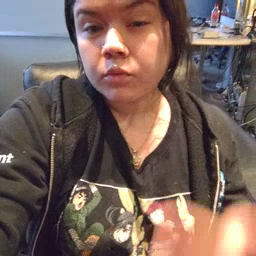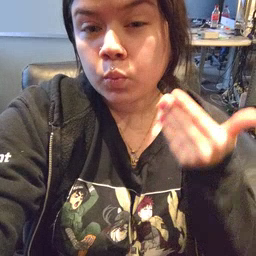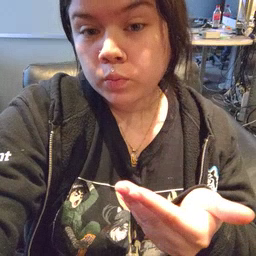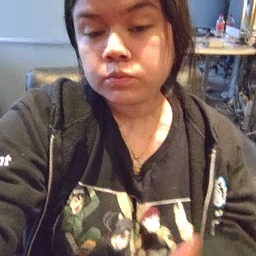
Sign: close